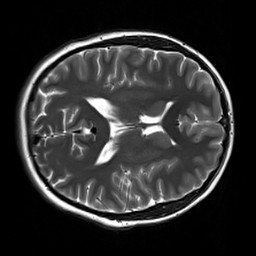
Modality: T2w
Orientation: axial
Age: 18
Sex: female
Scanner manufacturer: siemens
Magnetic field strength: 3 T
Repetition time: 7 s
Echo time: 0.09 s